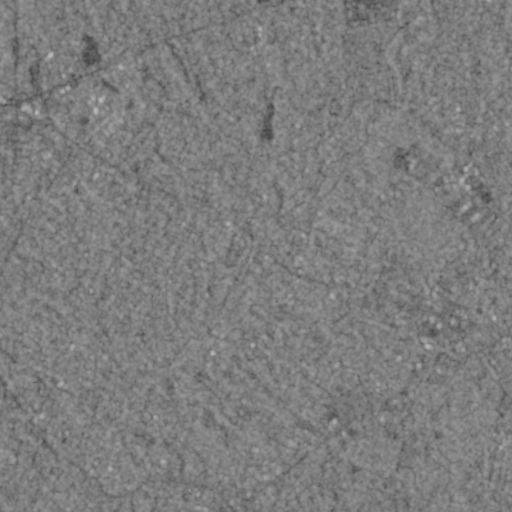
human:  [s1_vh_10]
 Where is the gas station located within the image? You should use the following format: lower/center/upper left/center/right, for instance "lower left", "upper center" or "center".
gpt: The gas station is located in the upper left of the image.
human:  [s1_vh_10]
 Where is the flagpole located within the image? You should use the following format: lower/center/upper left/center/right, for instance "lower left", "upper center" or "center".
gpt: The flagpole is located in the center right of the image.
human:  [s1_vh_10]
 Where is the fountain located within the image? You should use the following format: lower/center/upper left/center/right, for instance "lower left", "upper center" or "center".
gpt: The fountain is located in the upper left of the image.
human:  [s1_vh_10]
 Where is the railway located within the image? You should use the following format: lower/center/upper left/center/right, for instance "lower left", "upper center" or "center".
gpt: The railway is located in the upper of the image.
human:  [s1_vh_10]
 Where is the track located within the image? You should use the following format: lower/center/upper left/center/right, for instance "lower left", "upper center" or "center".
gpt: There is no track in the image.

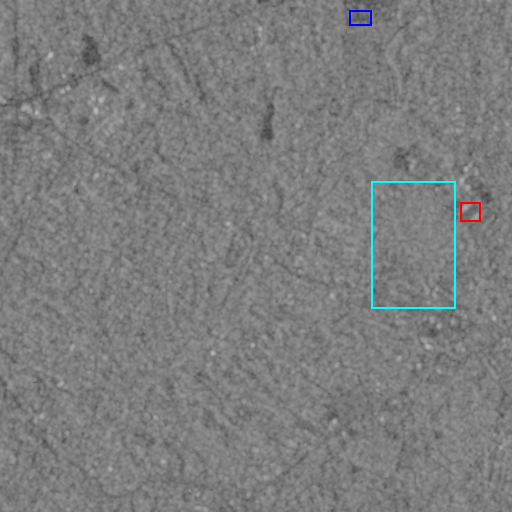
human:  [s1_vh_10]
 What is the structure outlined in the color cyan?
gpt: The structure outlined in cyan is a park.
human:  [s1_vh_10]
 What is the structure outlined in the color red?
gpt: The structure outlined in red is a track.
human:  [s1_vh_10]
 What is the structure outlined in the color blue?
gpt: The structure outlined in blue is a building.
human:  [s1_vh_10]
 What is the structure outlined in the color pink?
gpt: There is no pink outline.